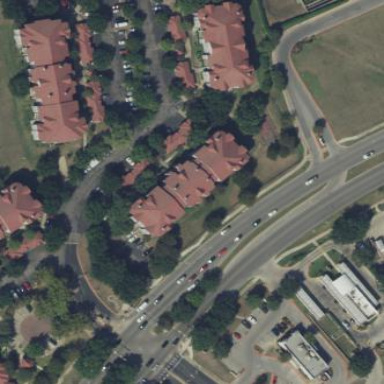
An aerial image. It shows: Image showing building with apartments.